Question: Not Getting any Idea on how to solve this ....
Ok. This is my custom 'UITableViewCell' with three different . That you can see with different colors.

Here , of my second is dynamic and be calculated at run time. I am using '-heightForRowAtIndexPath' to set the height of 'UITableViewCell'.
I set the Outlets of Child Views and then in '-heightForRowAtIndexPath' , I used this Code...
'''
middleView.frame = CGRectMake(0, 60.0, 750.0, size);
footerView.frame = CGRectMake(0, size + 60.0, 750.0, 50.0);
'''
where, size = Dynamically Calculated Height of Middle View.
I have also tried with static value of size like this ...
'''
middleView.frame = CGRectMake(0, 60.0, 750.0, 350.0);
footerView.frame = CGRectMake(0, 350.0 + 60.0, 750.0, 50.0);
'''
But No Luck at All....
Size is calculated by this : 'size = (elements * 30) + 50;'
where , elements = Number of elements in the Array.
Look, at the Screenshot.
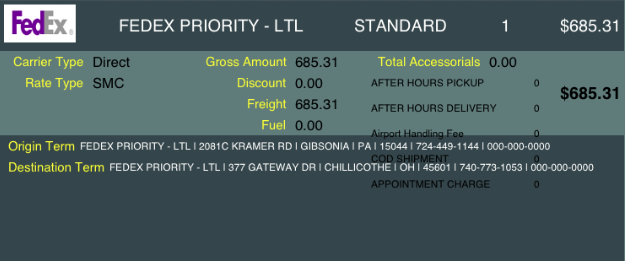
Answer: Set your middle view and footer view frame in following method instead of heightForRowAtIndexPath:
and keep your other method as given by indra Mohan above.
'''
- (UITableViewCell *)tableView:(UITableView *)tableView cellForRowAtIndexPath:(NSIndexPath *)indexPath
{
NSString * cellIdentifier = @"TableViewCellIdentifier" ;
InAppTableViewCell *cell = [tableView dequeueReusableCellWithIdentifier:cellIdentifier];
cell.delegate = self;
float size = [self heightForMiddleViewAtIndexPath: indexPath]
cell.middleView.frame = CGRectMake(0, 60.0, 750.0, size);
cell.footerView.frame = CGRectMake(0, size + 60.0, 750.0, 50.0);
return cell;
'''
}